Question: Count the number of objects in the diagram.
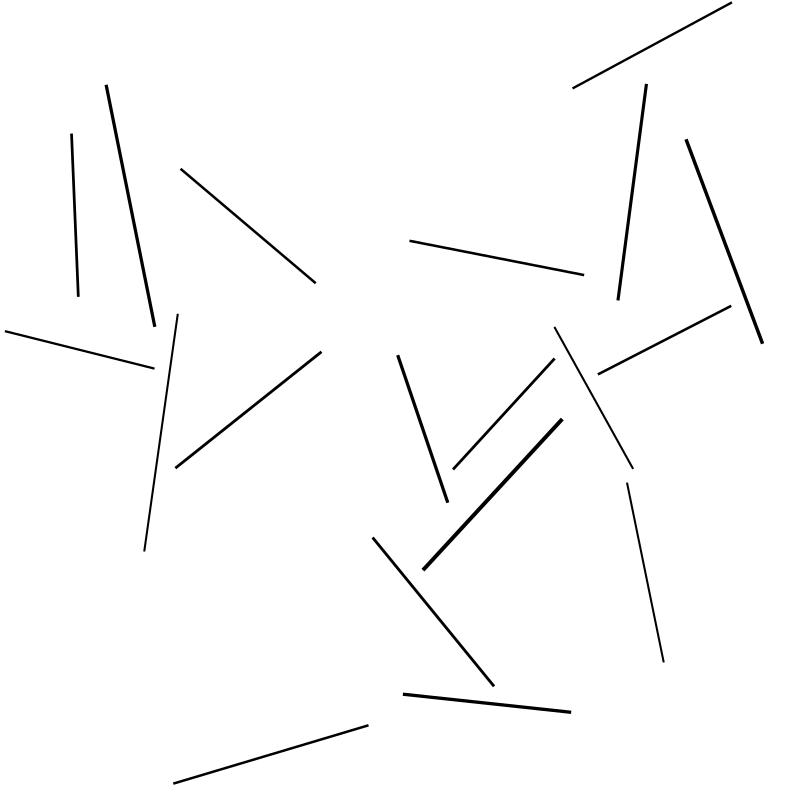
Answer: 19